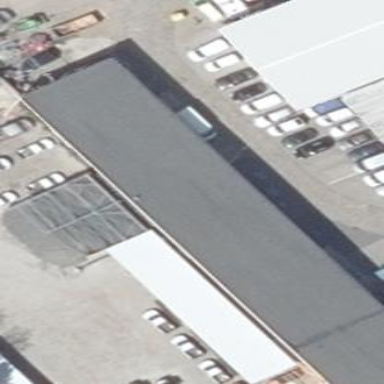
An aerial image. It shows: Commercial building housing car repair shop.